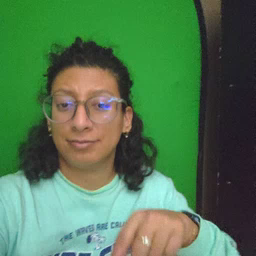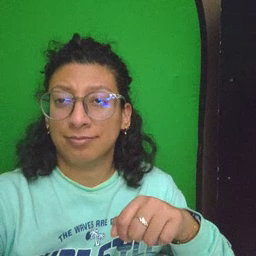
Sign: owie